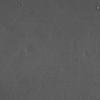
Atmospheric dust classification: not_dusty